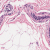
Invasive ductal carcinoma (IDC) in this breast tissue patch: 0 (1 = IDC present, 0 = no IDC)